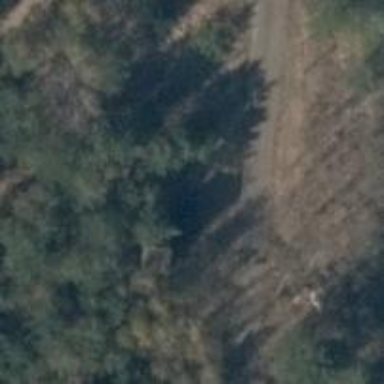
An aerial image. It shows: Disused railway.